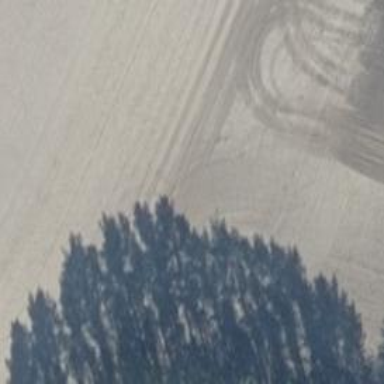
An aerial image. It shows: Sandy track with grade4 tracktype.